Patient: sex F, age 51
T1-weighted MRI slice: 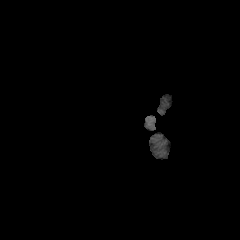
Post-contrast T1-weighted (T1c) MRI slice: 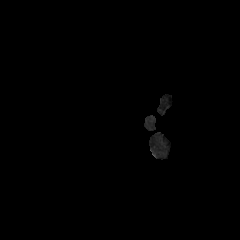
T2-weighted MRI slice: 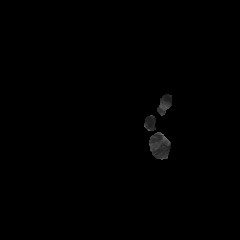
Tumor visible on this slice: no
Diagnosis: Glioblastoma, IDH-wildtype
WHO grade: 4